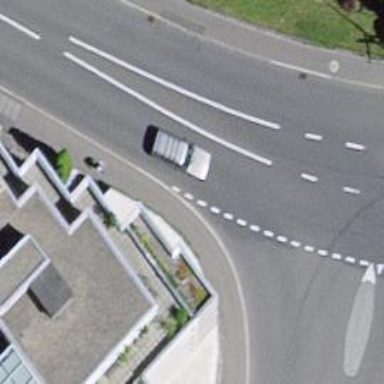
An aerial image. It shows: Sidewalk along the footway.